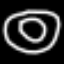
Label: donut